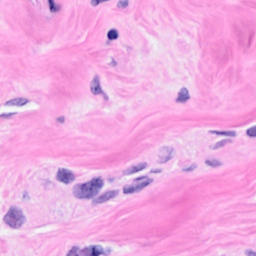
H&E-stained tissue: Breast